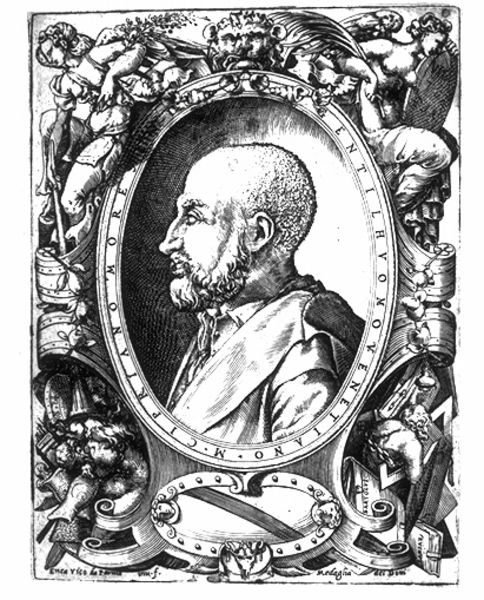
Titel: Bildnis des Cipriano Morosini
Künstler: Enea Vico
Institution: (Seriendruck)
Schlagwörter: flügel, kopf, mann, schatten, umhang, licht, mund, nase, ohr, profil, schmuck, stirn, blick, ornament, bart, hemd, augen, band, kragen, rahmen, schädel, bildnis, hals, portrait, porträt, auge, mantel, augenbrauen, renaissance, oval, engel, ranken, schärpe, schrift, venedig, grafik, figuren, inschrift, büste, glatze, floral, palme, nische, schild, medaillon, druck, schraffur, stich, seite, waffen, wappen, schläfe, skulpturen, voluten, seitenprofil, löwe, bänder, allegorien, umschrift, rollwerk, wissenschaften, fraauen